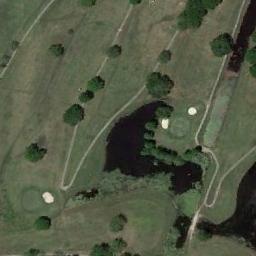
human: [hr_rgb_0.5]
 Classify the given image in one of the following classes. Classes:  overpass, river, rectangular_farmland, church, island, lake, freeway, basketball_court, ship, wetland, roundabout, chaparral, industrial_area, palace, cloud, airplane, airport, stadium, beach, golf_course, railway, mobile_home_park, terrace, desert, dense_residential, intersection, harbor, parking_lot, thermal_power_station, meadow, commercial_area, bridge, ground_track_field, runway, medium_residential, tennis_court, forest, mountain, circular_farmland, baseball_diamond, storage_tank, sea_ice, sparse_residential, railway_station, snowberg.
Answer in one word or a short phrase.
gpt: golf_course